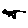
Label: cat